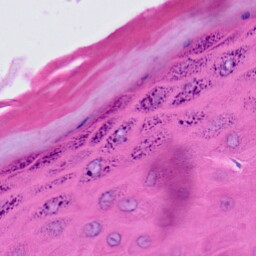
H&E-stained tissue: Skin